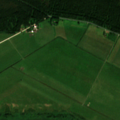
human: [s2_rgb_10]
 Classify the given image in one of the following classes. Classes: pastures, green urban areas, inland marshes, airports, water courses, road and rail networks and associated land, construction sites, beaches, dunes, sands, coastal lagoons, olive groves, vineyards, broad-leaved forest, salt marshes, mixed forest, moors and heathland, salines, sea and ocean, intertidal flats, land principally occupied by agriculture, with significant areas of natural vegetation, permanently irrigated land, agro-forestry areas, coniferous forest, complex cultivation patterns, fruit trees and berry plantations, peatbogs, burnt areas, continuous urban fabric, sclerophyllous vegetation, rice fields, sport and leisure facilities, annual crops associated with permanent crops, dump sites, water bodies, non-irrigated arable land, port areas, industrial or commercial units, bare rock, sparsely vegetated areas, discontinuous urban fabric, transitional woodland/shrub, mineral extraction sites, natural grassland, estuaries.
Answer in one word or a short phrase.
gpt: pastures, complex cultivation patterns, broad-leaved forest, peatbogs, water bodies